Aerial crown-view tile of a tropical tree (Barro Colorado Island, Panama), acquired 20250124:
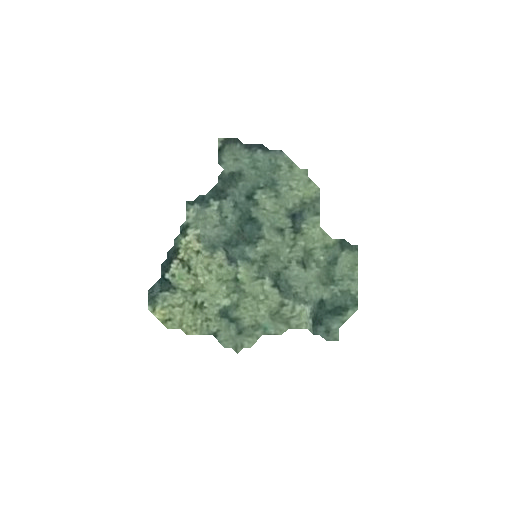
Species: Tachigali panamensis
GBIF accepted scientific name: Tachigali panamensis
Crown area: 42.822 m²